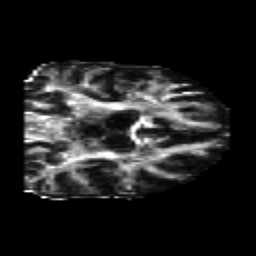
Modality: FA
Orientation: coronal
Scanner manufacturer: siemens
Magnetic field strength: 3 T
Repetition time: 6.8 s
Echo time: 0.093 s